Aerial crown-view tile of a tropical tree (Barro Colorado Island, Panama), acquired 20250818:
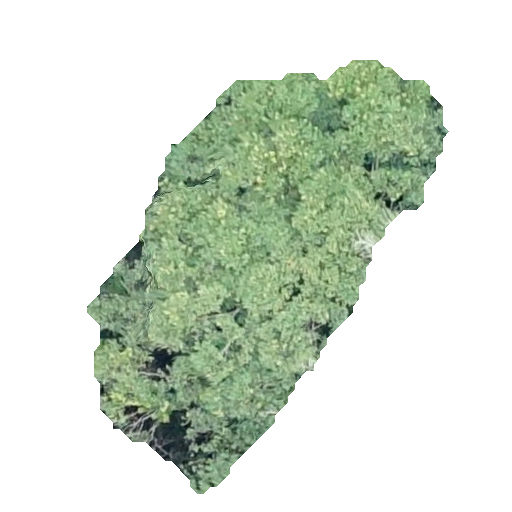
Species: Luehea seemannii
GBIF accepted scientific name: Luehea seemannii
Crown area: 125.338 m²